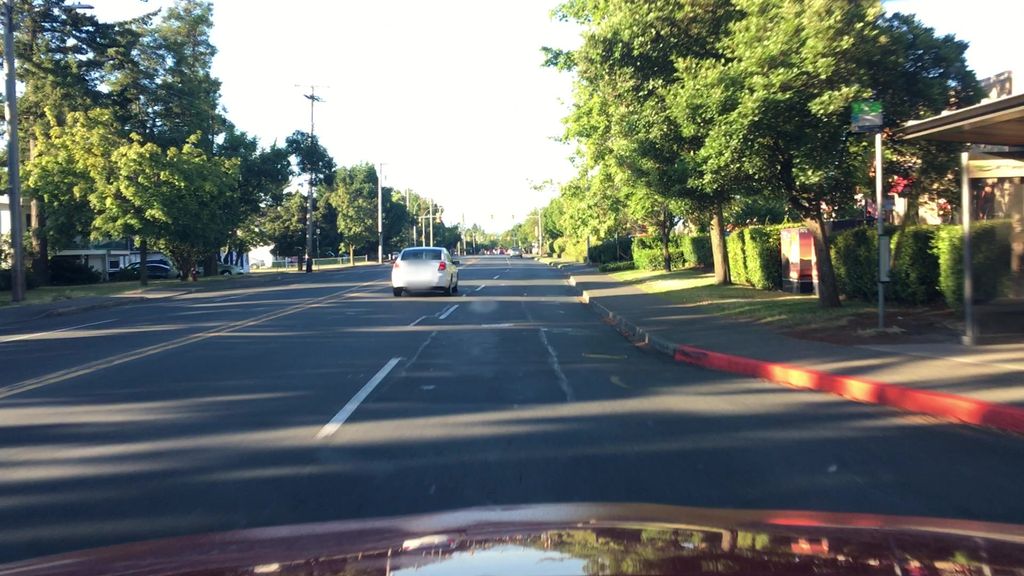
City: victoria